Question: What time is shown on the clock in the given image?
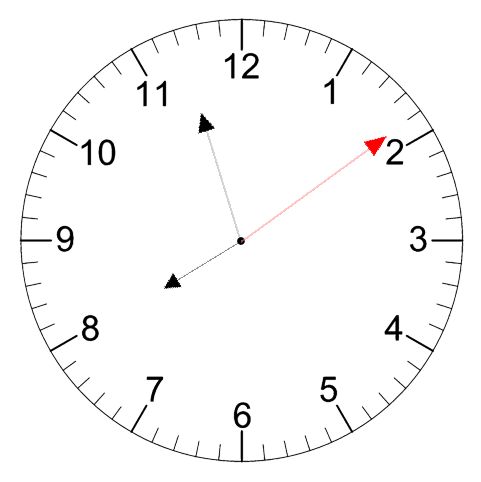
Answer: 07:57:09